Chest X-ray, PA view. Patient: 38 years old, sex F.
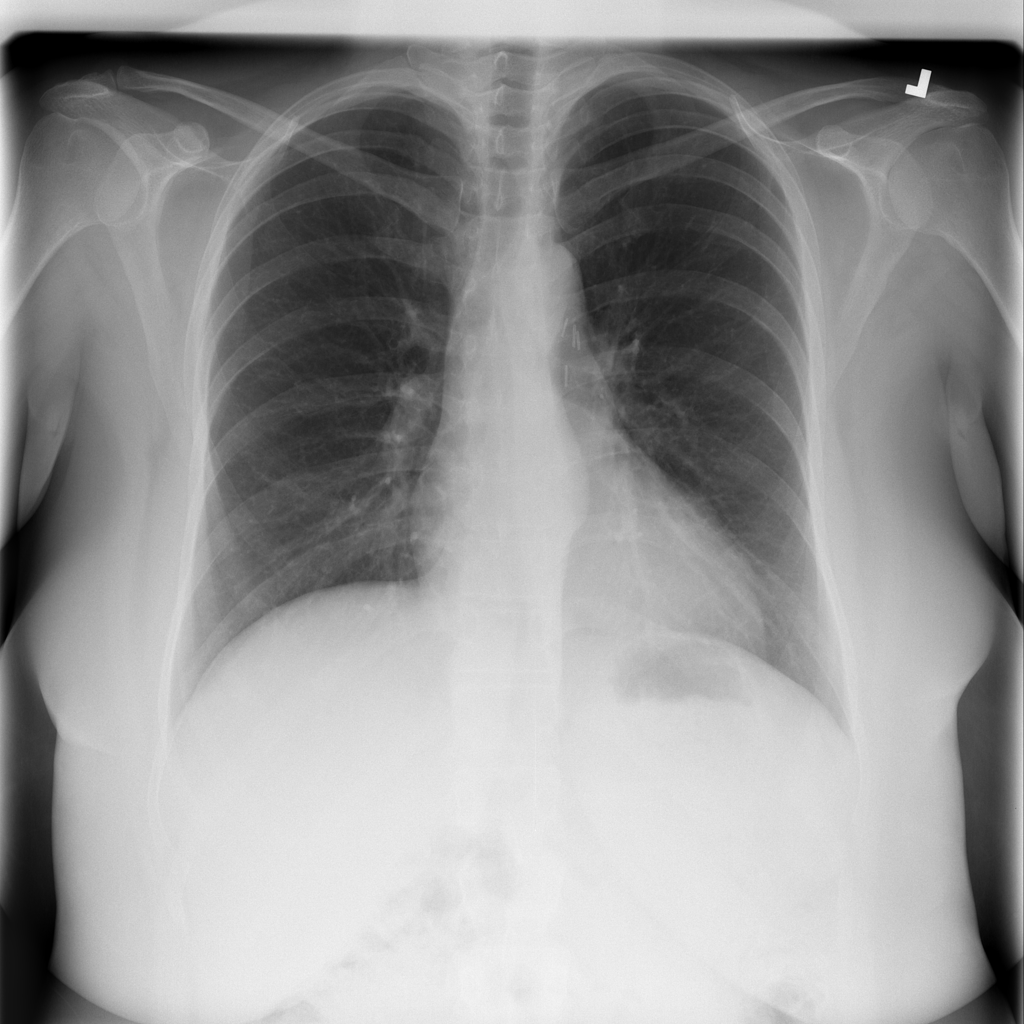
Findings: Infiltration